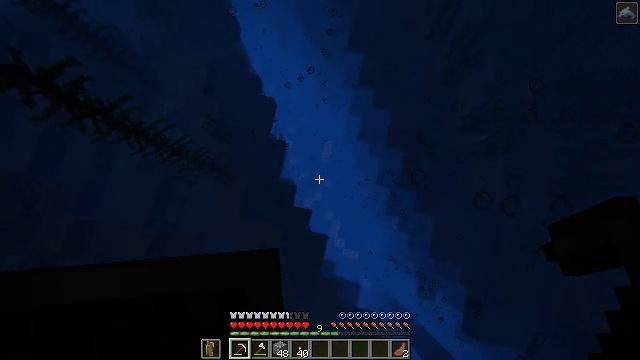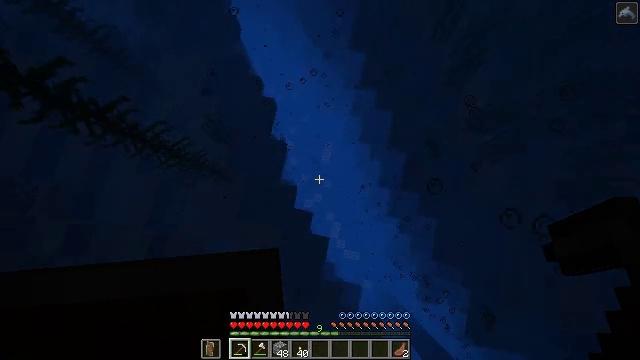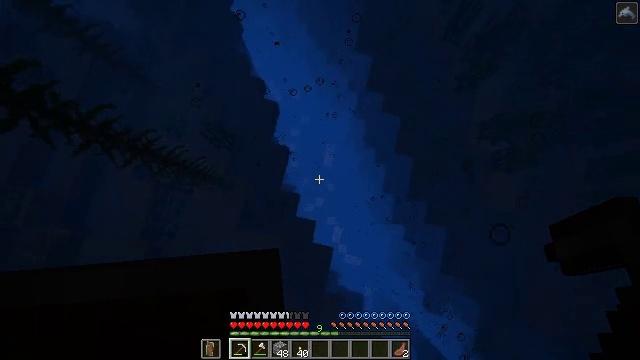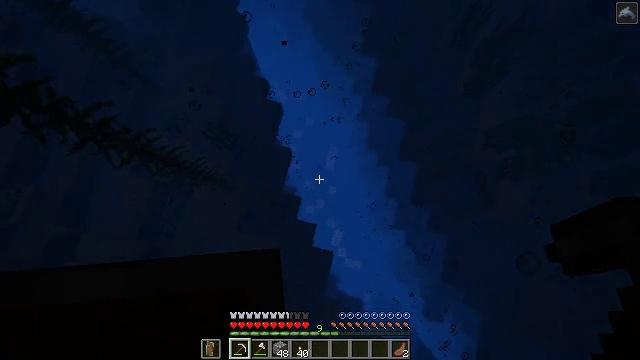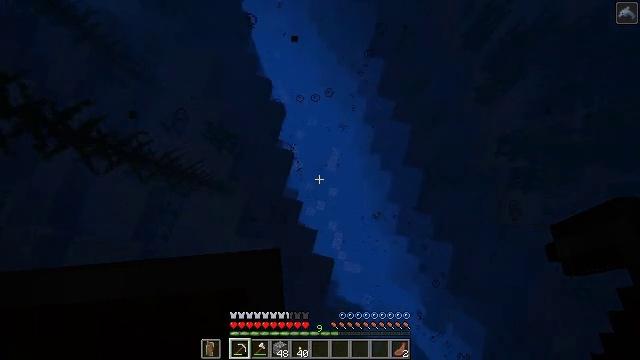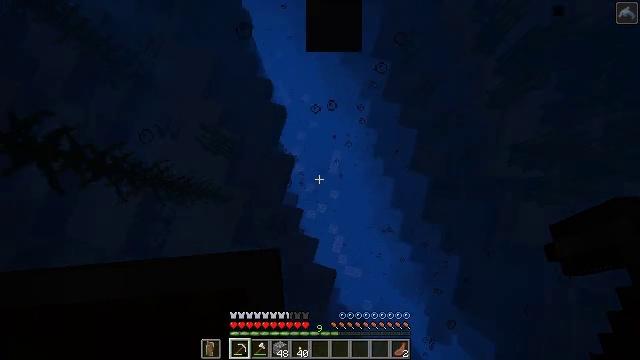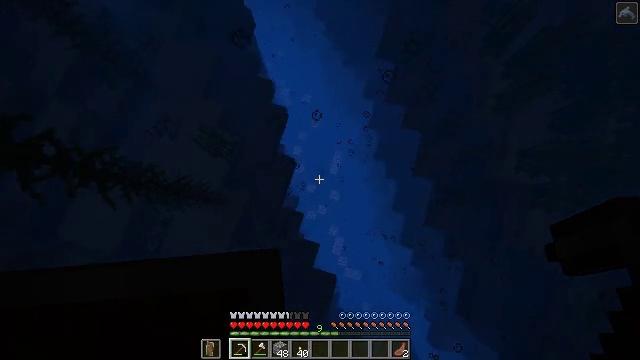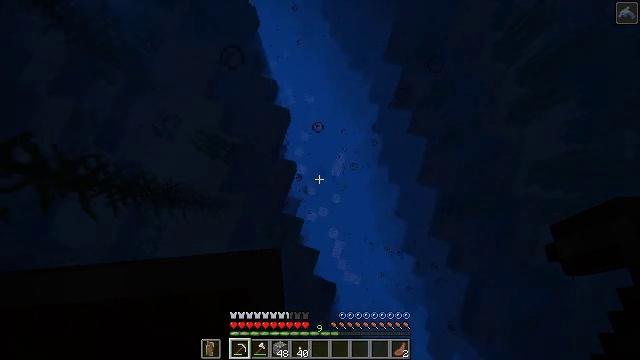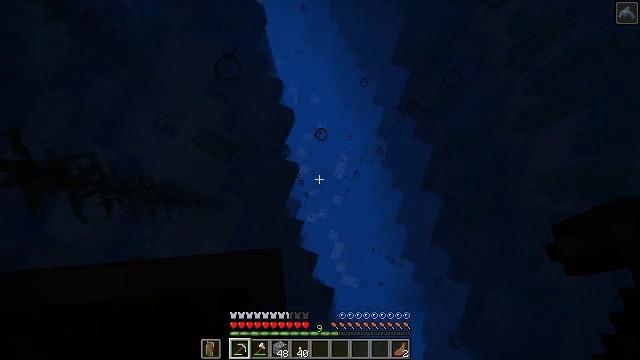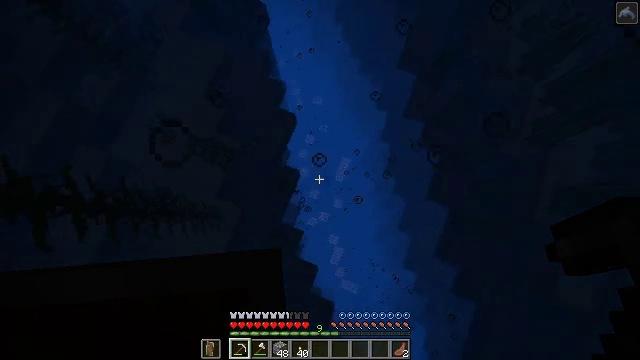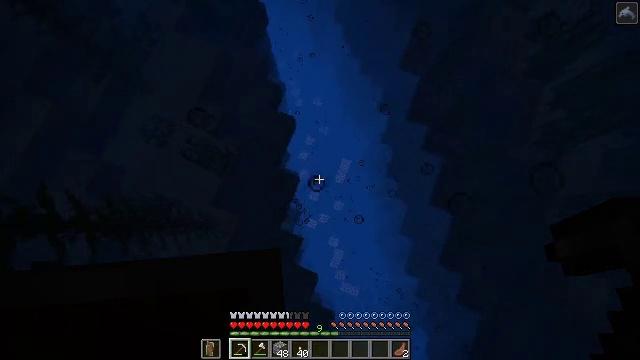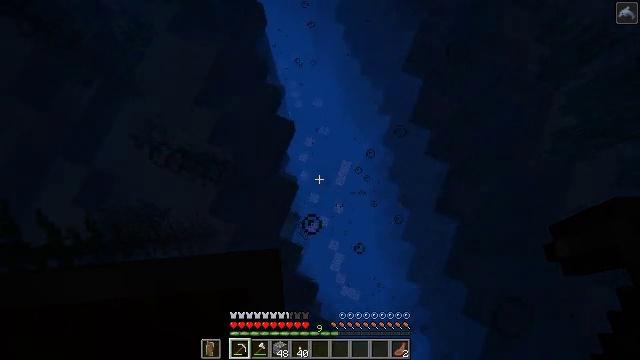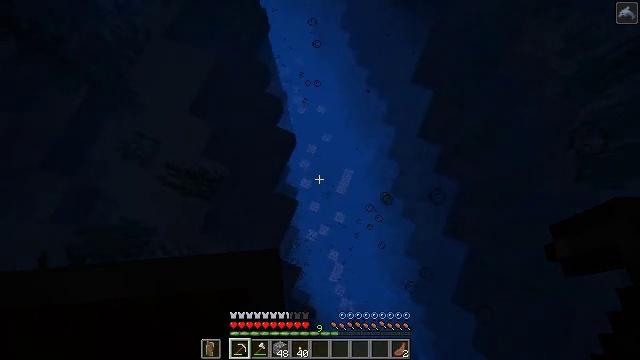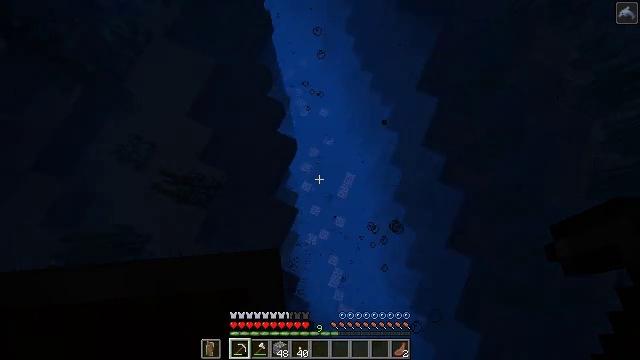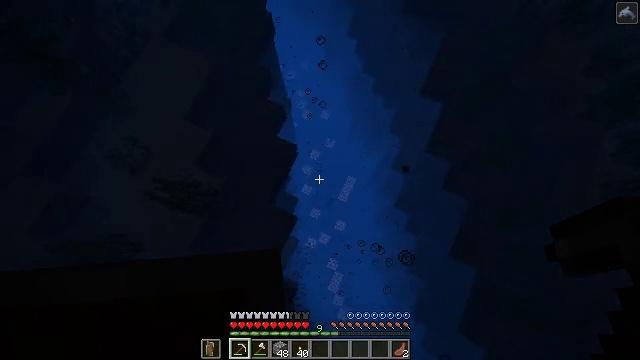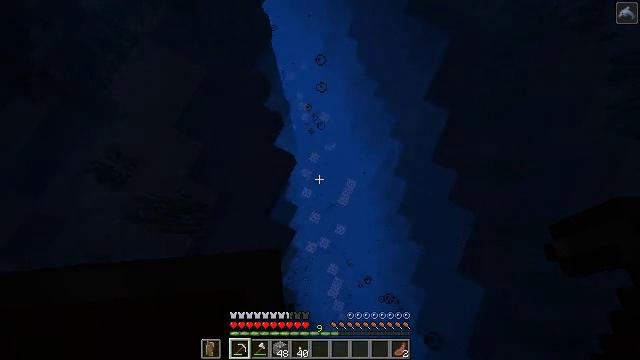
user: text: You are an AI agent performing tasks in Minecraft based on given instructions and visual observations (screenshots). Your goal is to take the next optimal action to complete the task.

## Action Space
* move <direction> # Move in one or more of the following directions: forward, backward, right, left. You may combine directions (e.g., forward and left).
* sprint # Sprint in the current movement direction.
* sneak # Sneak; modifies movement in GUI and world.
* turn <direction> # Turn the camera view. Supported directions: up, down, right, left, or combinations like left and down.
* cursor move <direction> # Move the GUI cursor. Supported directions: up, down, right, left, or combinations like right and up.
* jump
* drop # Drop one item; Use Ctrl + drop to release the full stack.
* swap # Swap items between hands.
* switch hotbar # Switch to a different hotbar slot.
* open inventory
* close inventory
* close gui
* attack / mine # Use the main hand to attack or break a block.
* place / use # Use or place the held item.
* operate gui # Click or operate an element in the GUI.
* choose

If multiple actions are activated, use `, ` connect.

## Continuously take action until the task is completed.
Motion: motion action
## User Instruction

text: Harvest kelp plant in the water.
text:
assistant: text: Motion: move forward and move right, sprint
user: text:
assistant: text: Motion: move forward and move right, sprint
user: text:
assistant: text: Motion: move forward and move right, sprint, turn left
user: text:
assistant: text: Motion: move forward and move right, sprint, turn left
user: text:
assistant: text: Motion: move forward, sprint
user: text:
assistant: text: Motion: move forward, sprint
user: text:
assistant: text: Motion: move forward, sprint, turn left
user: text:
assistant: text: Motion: move forward, sprint, turn left
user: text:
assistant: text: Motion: move forward, sprint, turn left
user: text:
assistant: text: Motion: move forward, sprint
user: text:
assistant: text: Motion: move forward, sprint
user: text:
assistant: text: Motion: move forward, sprint, turn left
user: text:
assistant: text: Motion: move forward, sprint, turn left
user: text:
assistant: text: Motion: move forward, sprint
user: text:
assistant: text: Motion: move forward, sprint
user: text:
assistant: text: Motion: move forward, sprint, turn left and up
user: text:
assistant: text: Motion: move forward, sprint, turn left and up
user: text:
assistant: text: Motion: move forward, sprint, turn left and up
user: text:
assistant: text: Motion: move forward, sprint
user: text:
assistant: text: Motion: move forward, sprint
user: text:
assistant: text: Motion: move forward, sprint
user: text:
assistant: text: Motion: move forward, sprint
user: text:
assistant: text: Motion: move forward, sprint
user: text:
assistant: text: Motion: move forward, sprint
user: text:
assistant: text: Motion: move forward, sprint
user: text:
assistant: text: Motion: move forward, sprint, turn up
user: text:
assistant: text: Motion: move forward, sprint, turn up
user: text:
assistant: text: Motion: move forward, sprint, turn up
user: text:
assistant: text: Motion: move forward, sprint, turn up
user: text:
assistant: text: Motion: move forward, sprint, turn up